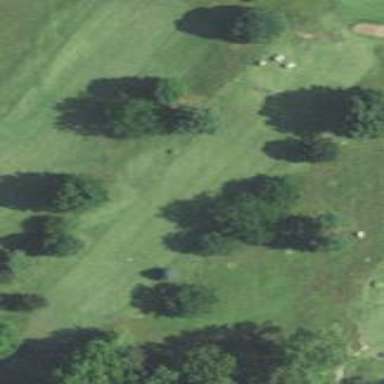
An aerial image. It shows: Grassy area designated as golf fairway.